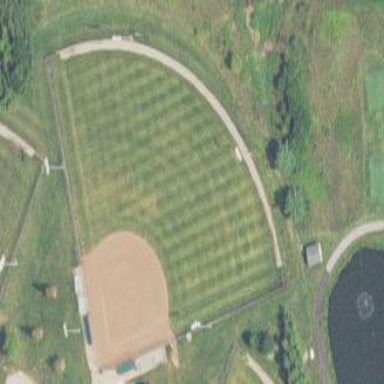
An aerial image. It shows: Baseball pitch for leisure and sports activities.